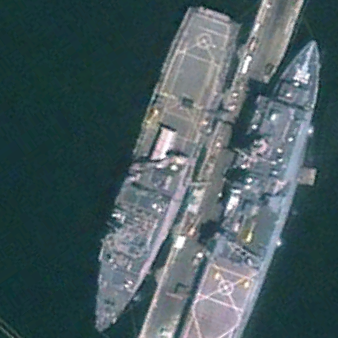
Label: combat